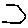
Label: hexagon